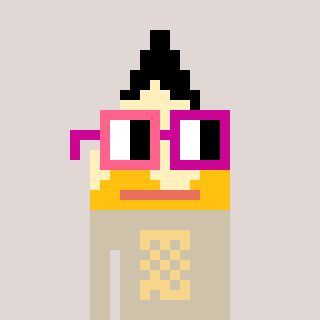
a pixel art character with square pink and red glasses, a pencil-shaped head and a bege-colored body on a warm background